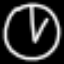
Label: clock